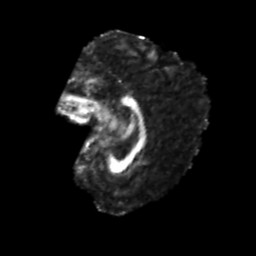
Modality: FA
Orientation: sagittal
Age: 21
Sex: female
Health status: healthy
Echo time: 0.074 s